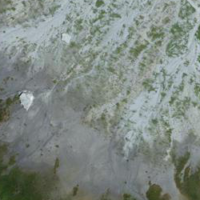
EUNIS habitat code: 31
Species observed at this site:
Erebia pharte
Agriades glandon